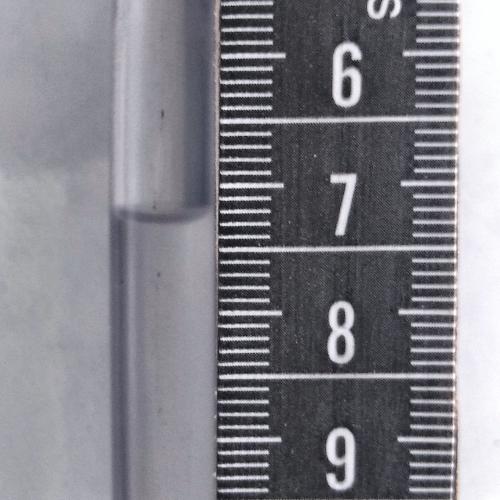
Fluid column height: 7.2 cm